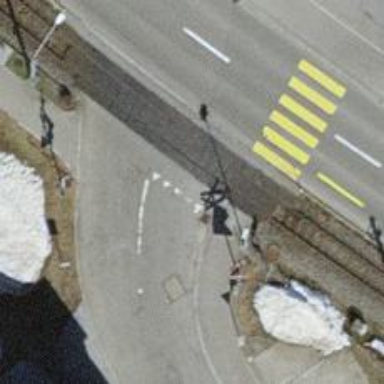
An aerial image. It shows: Railway crossing.